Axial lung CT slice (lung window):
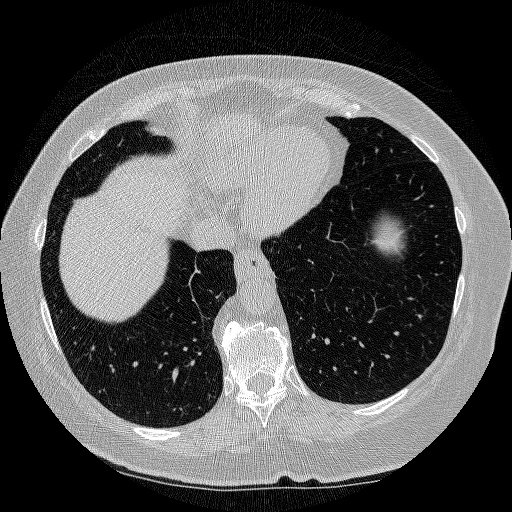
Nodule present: no